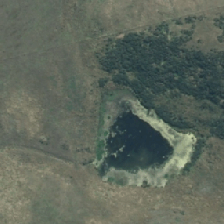
Land cover: lake_pond